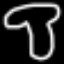
Label: mushroom